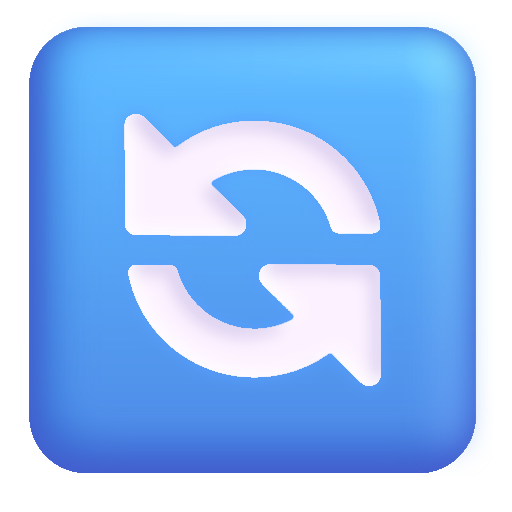
counterclockwise arrows button color